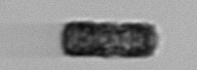
Label: Paralia_sulcata